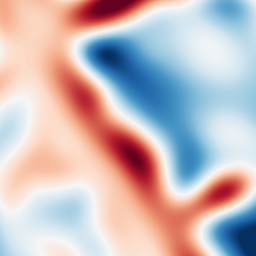
Category: multiscale
Decomposition family: log
Decomposition parameters: sigma: 20
Upsampling method: edge_directed
Upsampling parameters: scale: 2
Upsampling scale: 2